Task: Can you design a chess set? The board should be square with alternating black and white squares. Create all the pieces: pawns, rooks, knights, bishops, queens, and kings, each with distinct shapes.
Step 5476:
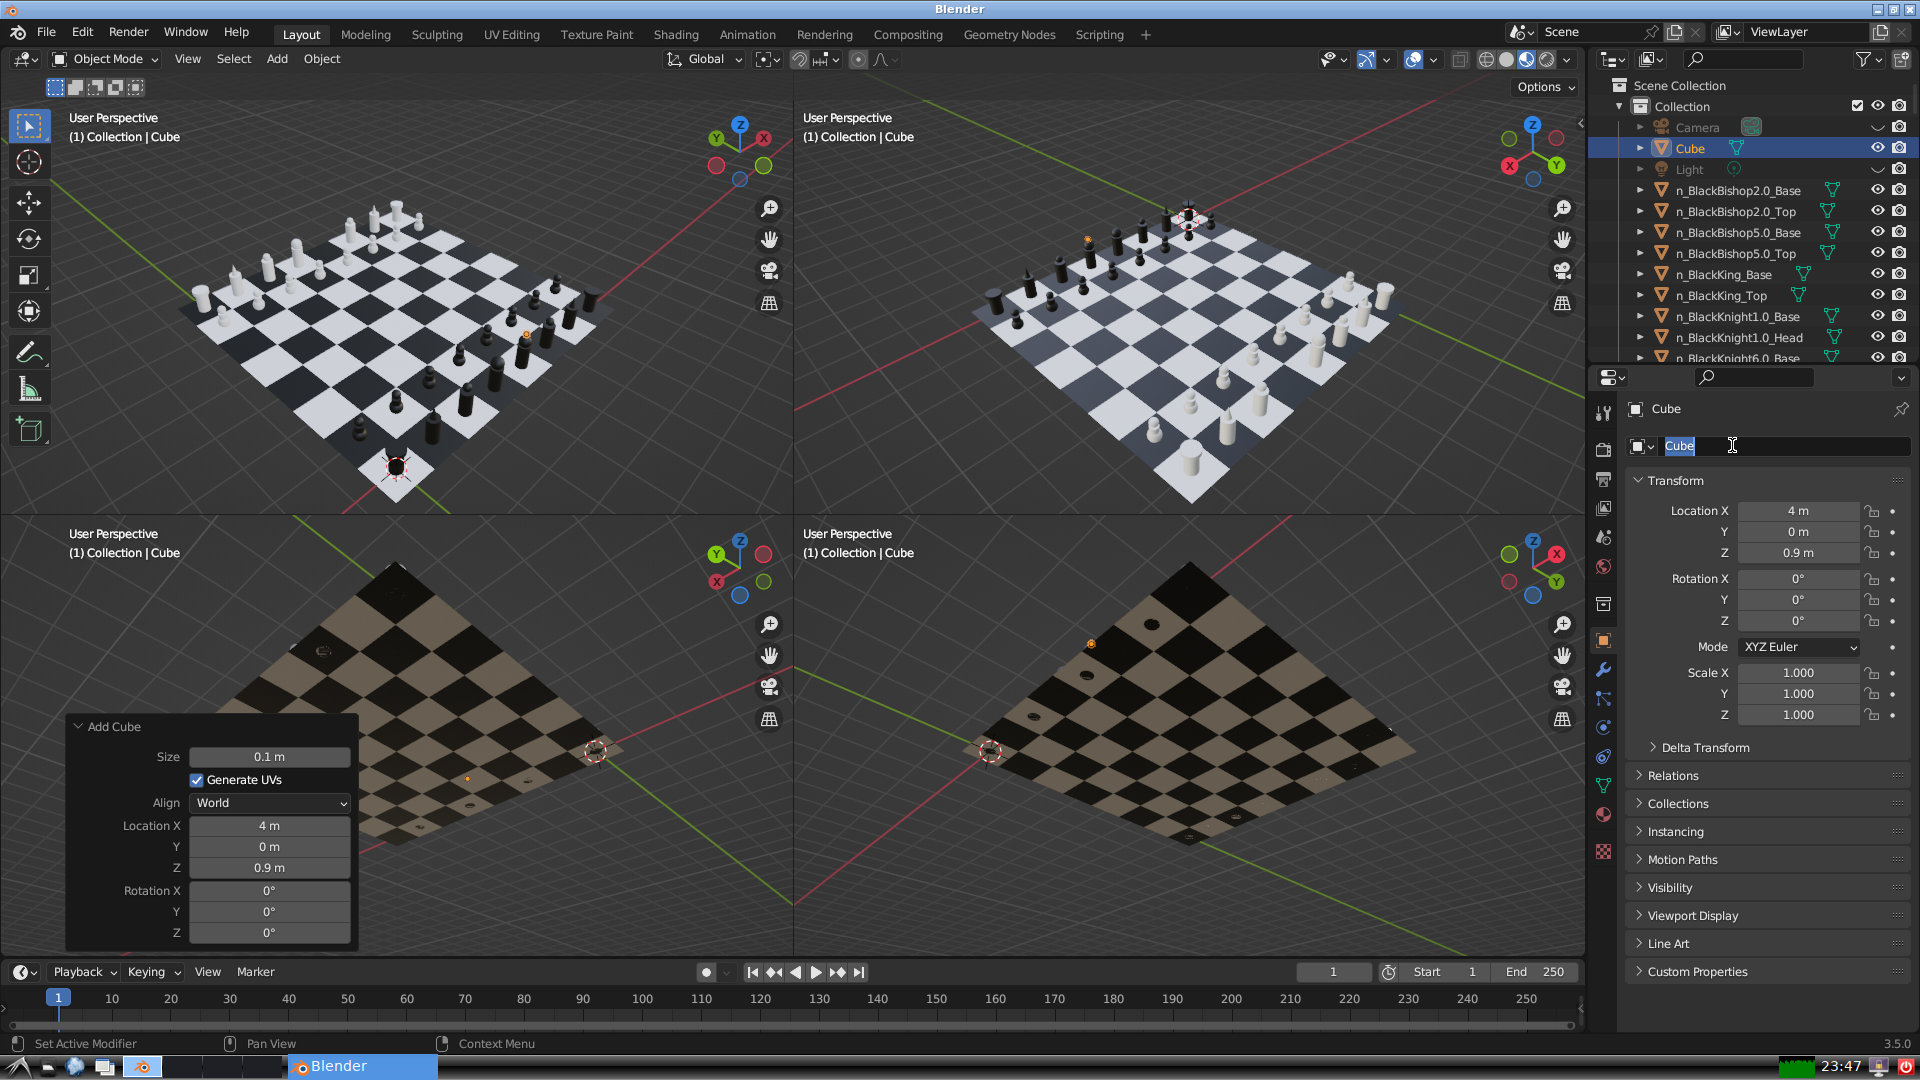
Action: input_text: n_BlackKing_Cross